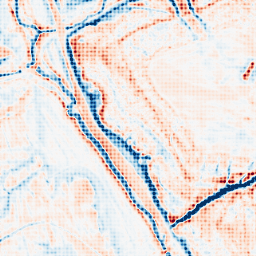
Category: multiscale
Decomposition family: dog_multiscale
Decomposition parameters: sigma_ratio: 2
n_scales: 3
base_sigma: 0.5
Upsampling method: sinc_blackman
Upsampling parameters: scale: 4
kernel_size: 4
Upsampling scale: 4